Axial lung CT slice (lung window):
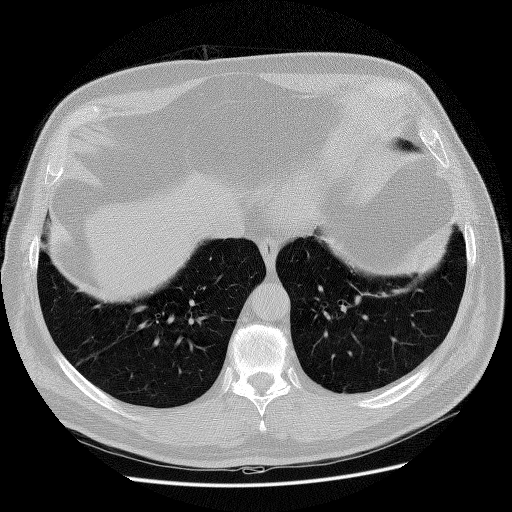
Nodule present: no